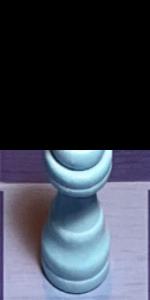
Label: Queen_White